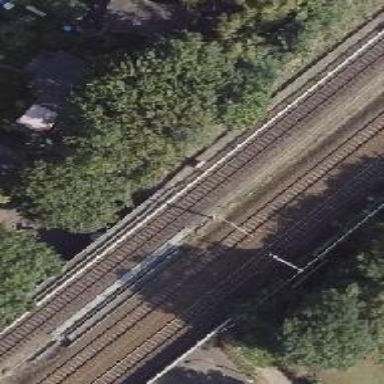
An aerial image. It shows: Solitary milestone along the railway.